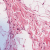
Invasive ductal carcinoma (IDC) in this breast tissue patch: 0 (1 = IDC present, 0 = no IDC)